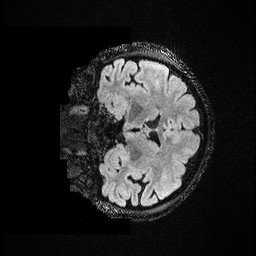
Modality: FLAIR
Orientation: coronal
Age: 34
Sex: female
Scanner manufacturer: ge
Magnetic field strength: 3 T
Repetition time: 4.802 s
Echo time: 0.1169 s